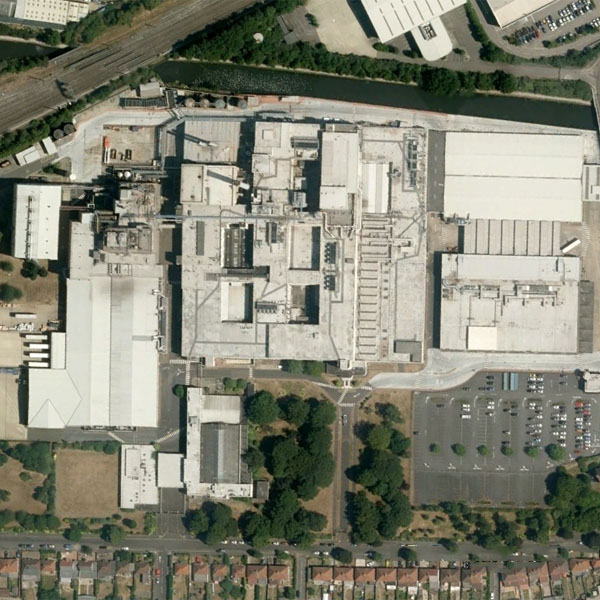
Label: Industrial